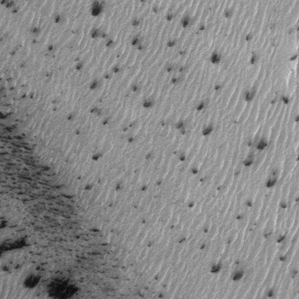
Label: frost